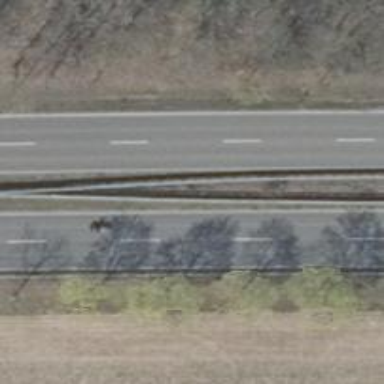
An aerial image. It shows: Primary highway with asphalt surface and lane markings. There is no sidewalk along the road.